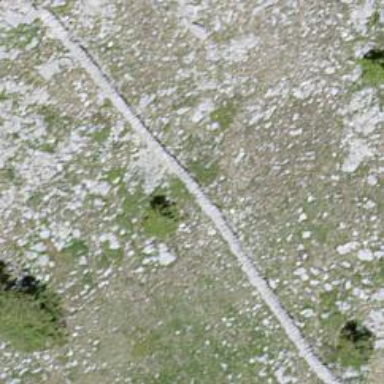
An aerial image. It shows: Dry stone wall barrier.